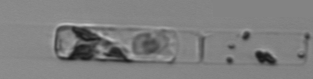
Label: Guinardia_delicatula_TAG_internal_parasite